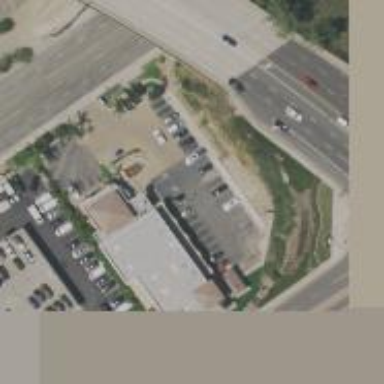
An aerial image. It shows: Commercial building housing veterinary clinic.